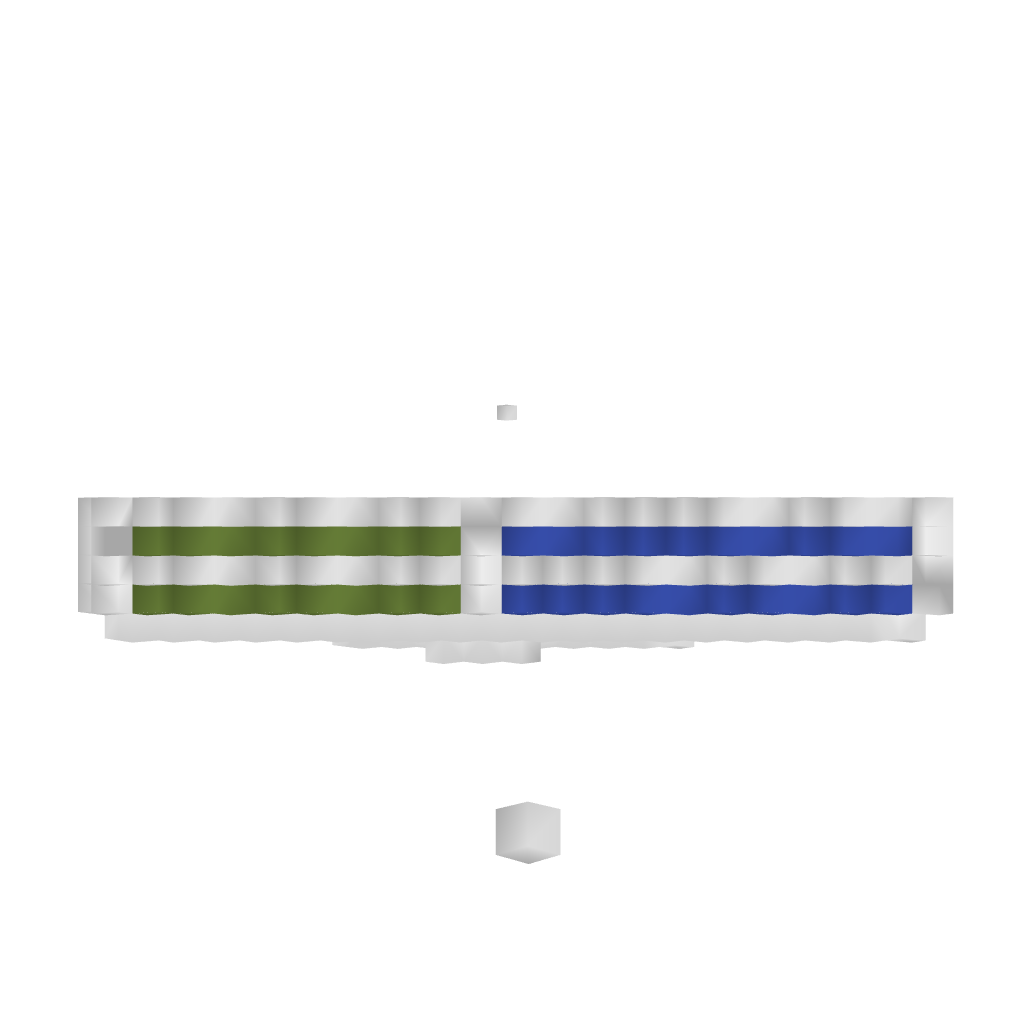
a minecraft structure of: Color Shuffle Tri 1.7.2 bad low quality